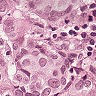
Metastatic tissue present: yes